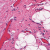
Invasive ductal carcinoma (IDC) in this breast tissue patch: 0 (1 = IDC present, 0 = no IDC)